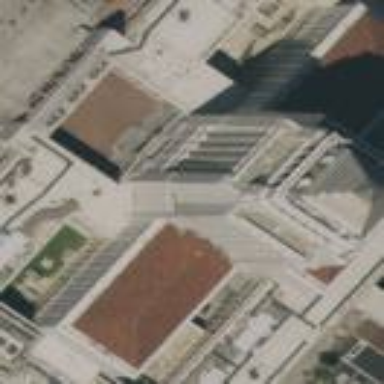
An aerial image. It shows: Building with gabled roof.